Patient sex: M
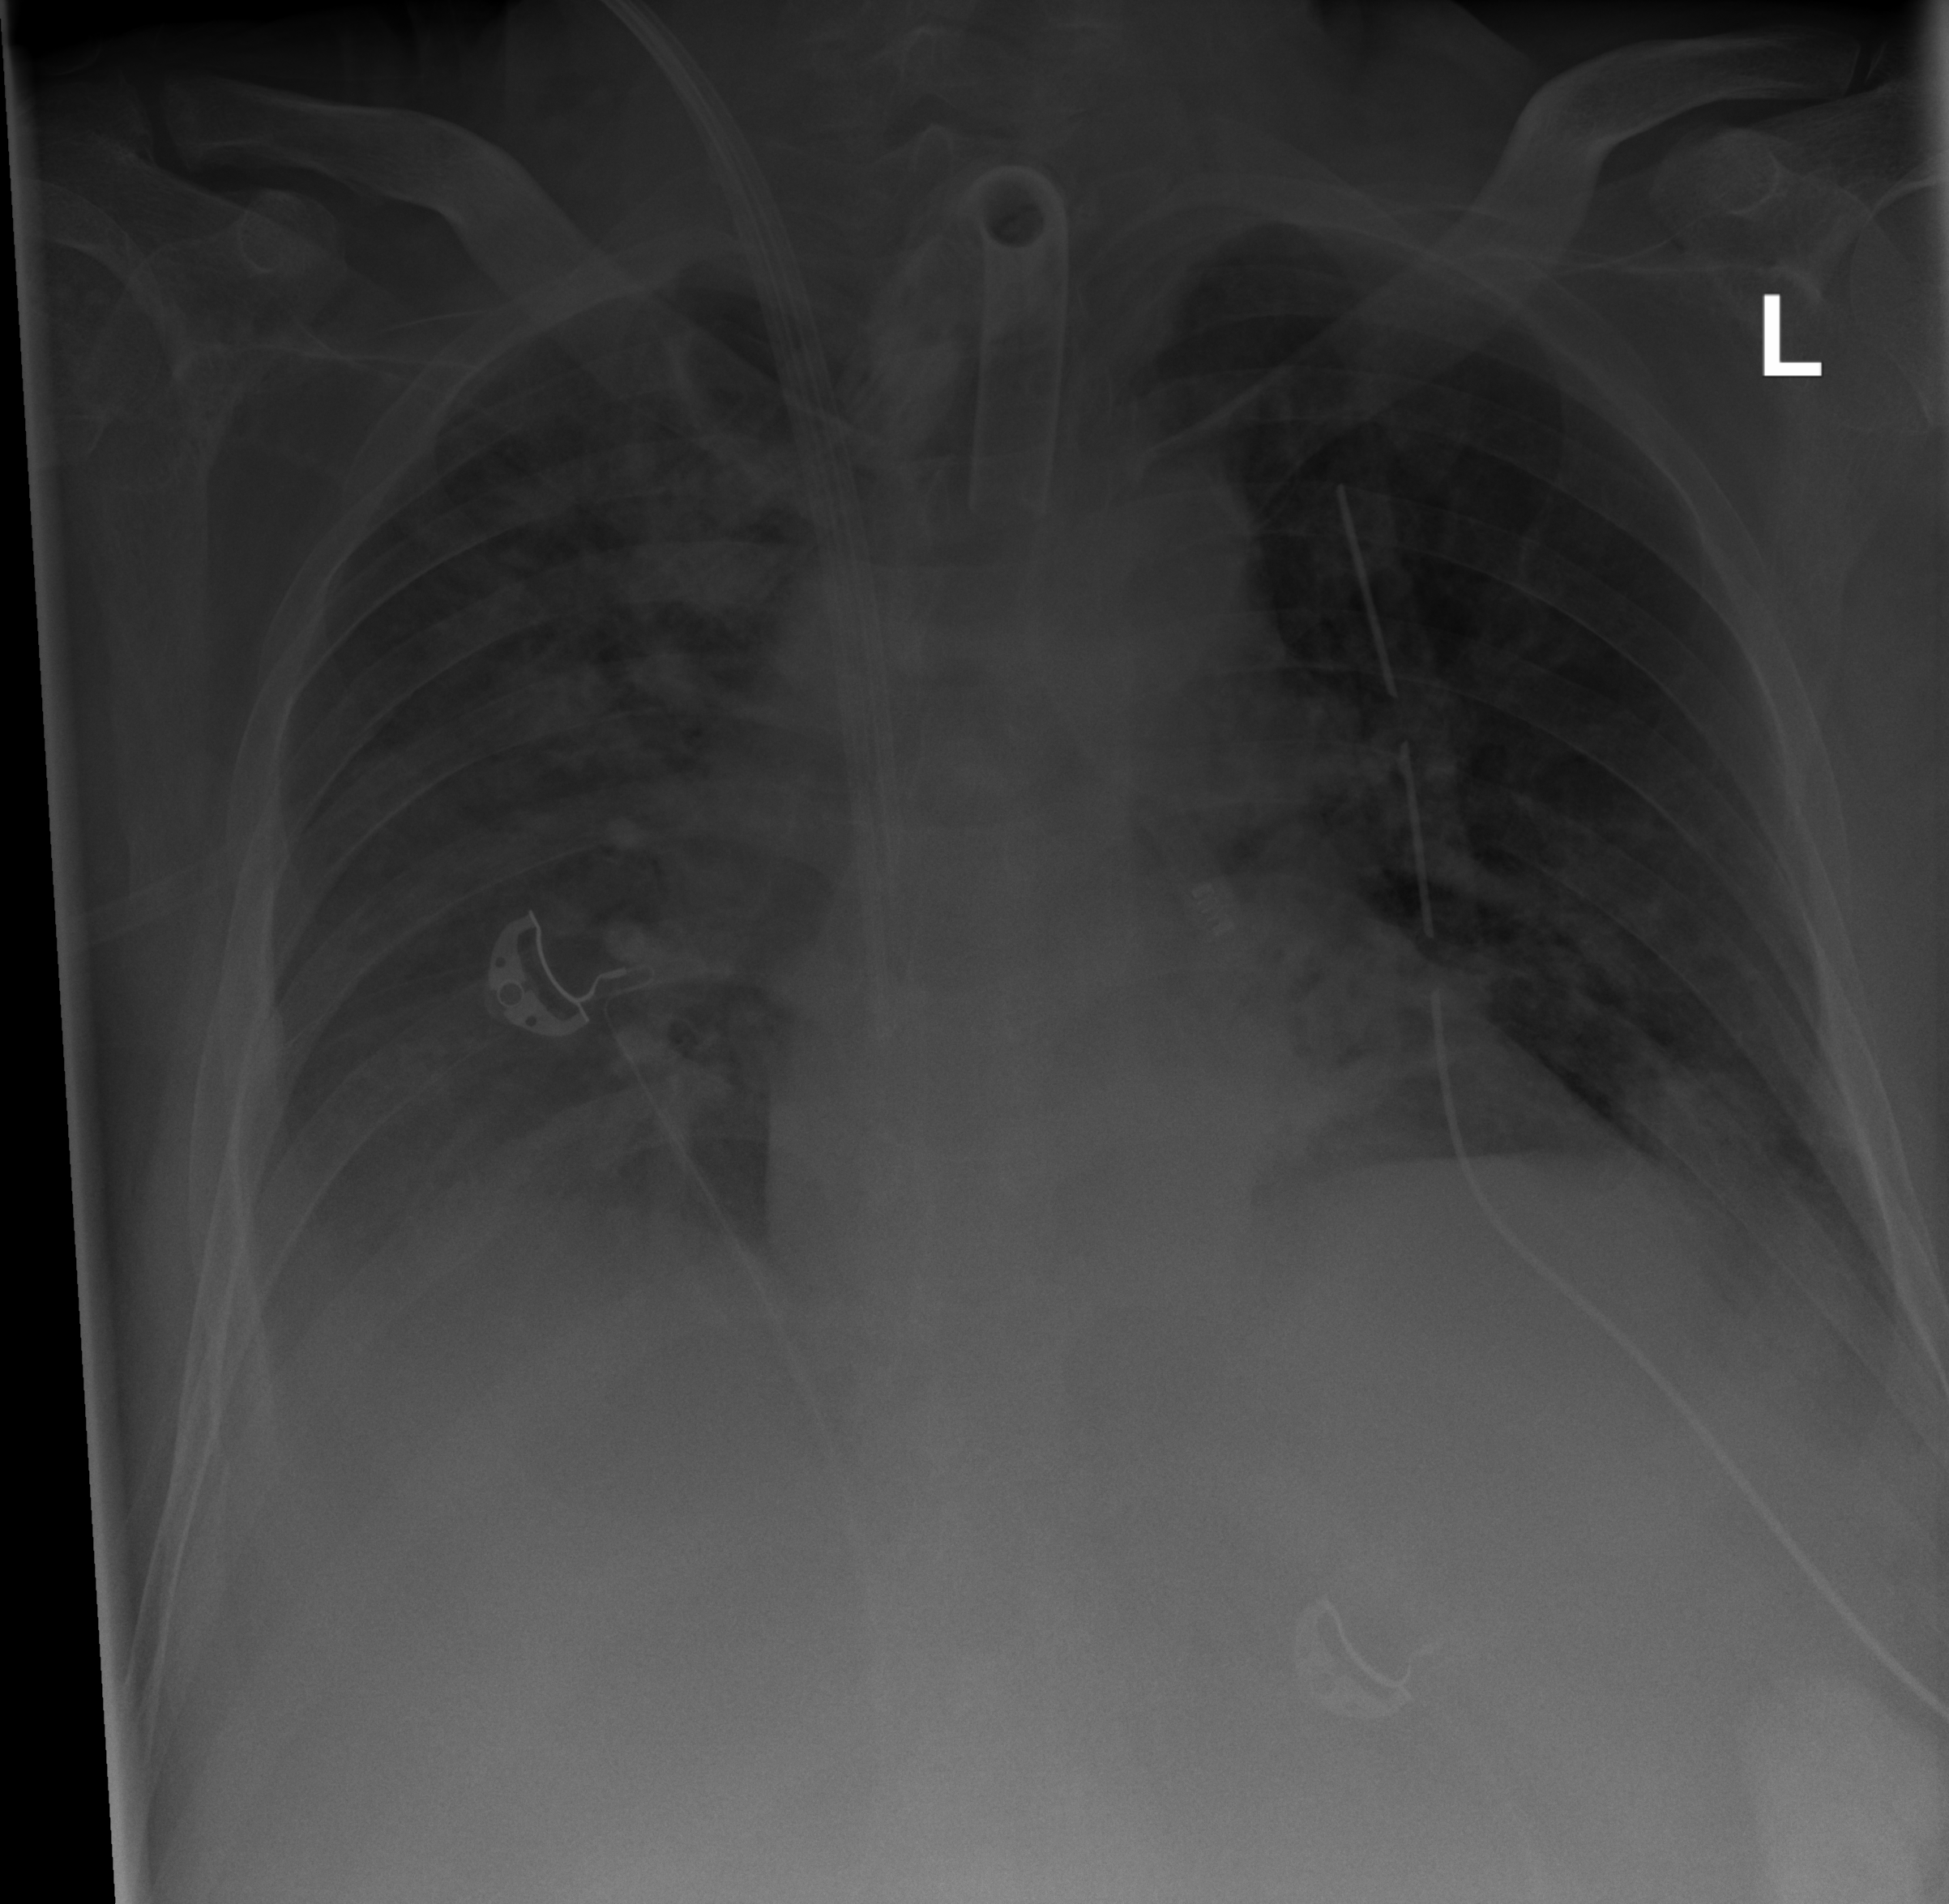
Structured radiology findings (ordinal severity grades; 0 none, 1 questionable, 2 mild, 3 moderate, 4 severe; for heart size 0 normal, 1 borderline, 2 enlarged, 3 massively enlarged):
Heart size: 0
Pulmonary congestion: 0
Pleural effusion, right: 3
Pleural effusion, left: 2
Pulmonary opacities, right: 1
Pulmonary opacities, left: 0
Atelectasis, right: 2
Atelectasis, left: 2